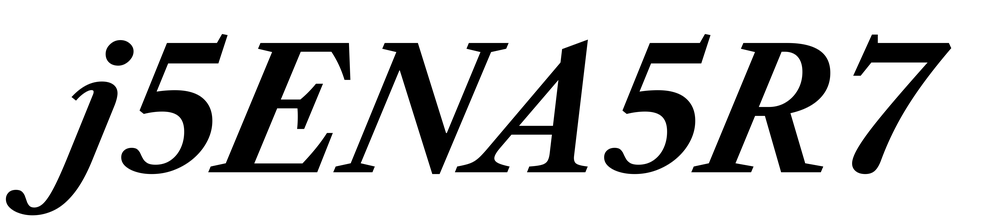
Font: LibreCaslonText-Italic_Bold_Italic